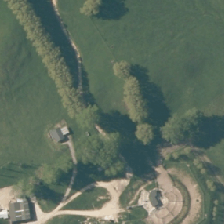
Land cover: deciduous_hardwood